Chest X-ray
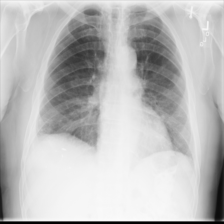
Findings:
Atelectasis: negative
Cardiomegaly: negative
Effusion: negative
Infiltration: negative
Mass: negative
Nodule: negative
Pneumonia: negative
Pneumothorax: negative
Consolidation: negative
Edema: negative
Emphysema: negative
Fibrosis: negative
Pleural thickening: negative
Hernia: negative